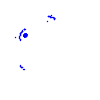
Particle: pion